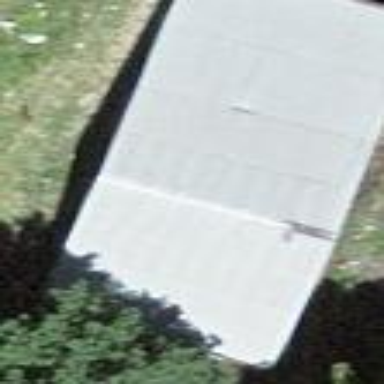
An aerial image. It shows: Cabin.